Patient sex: M
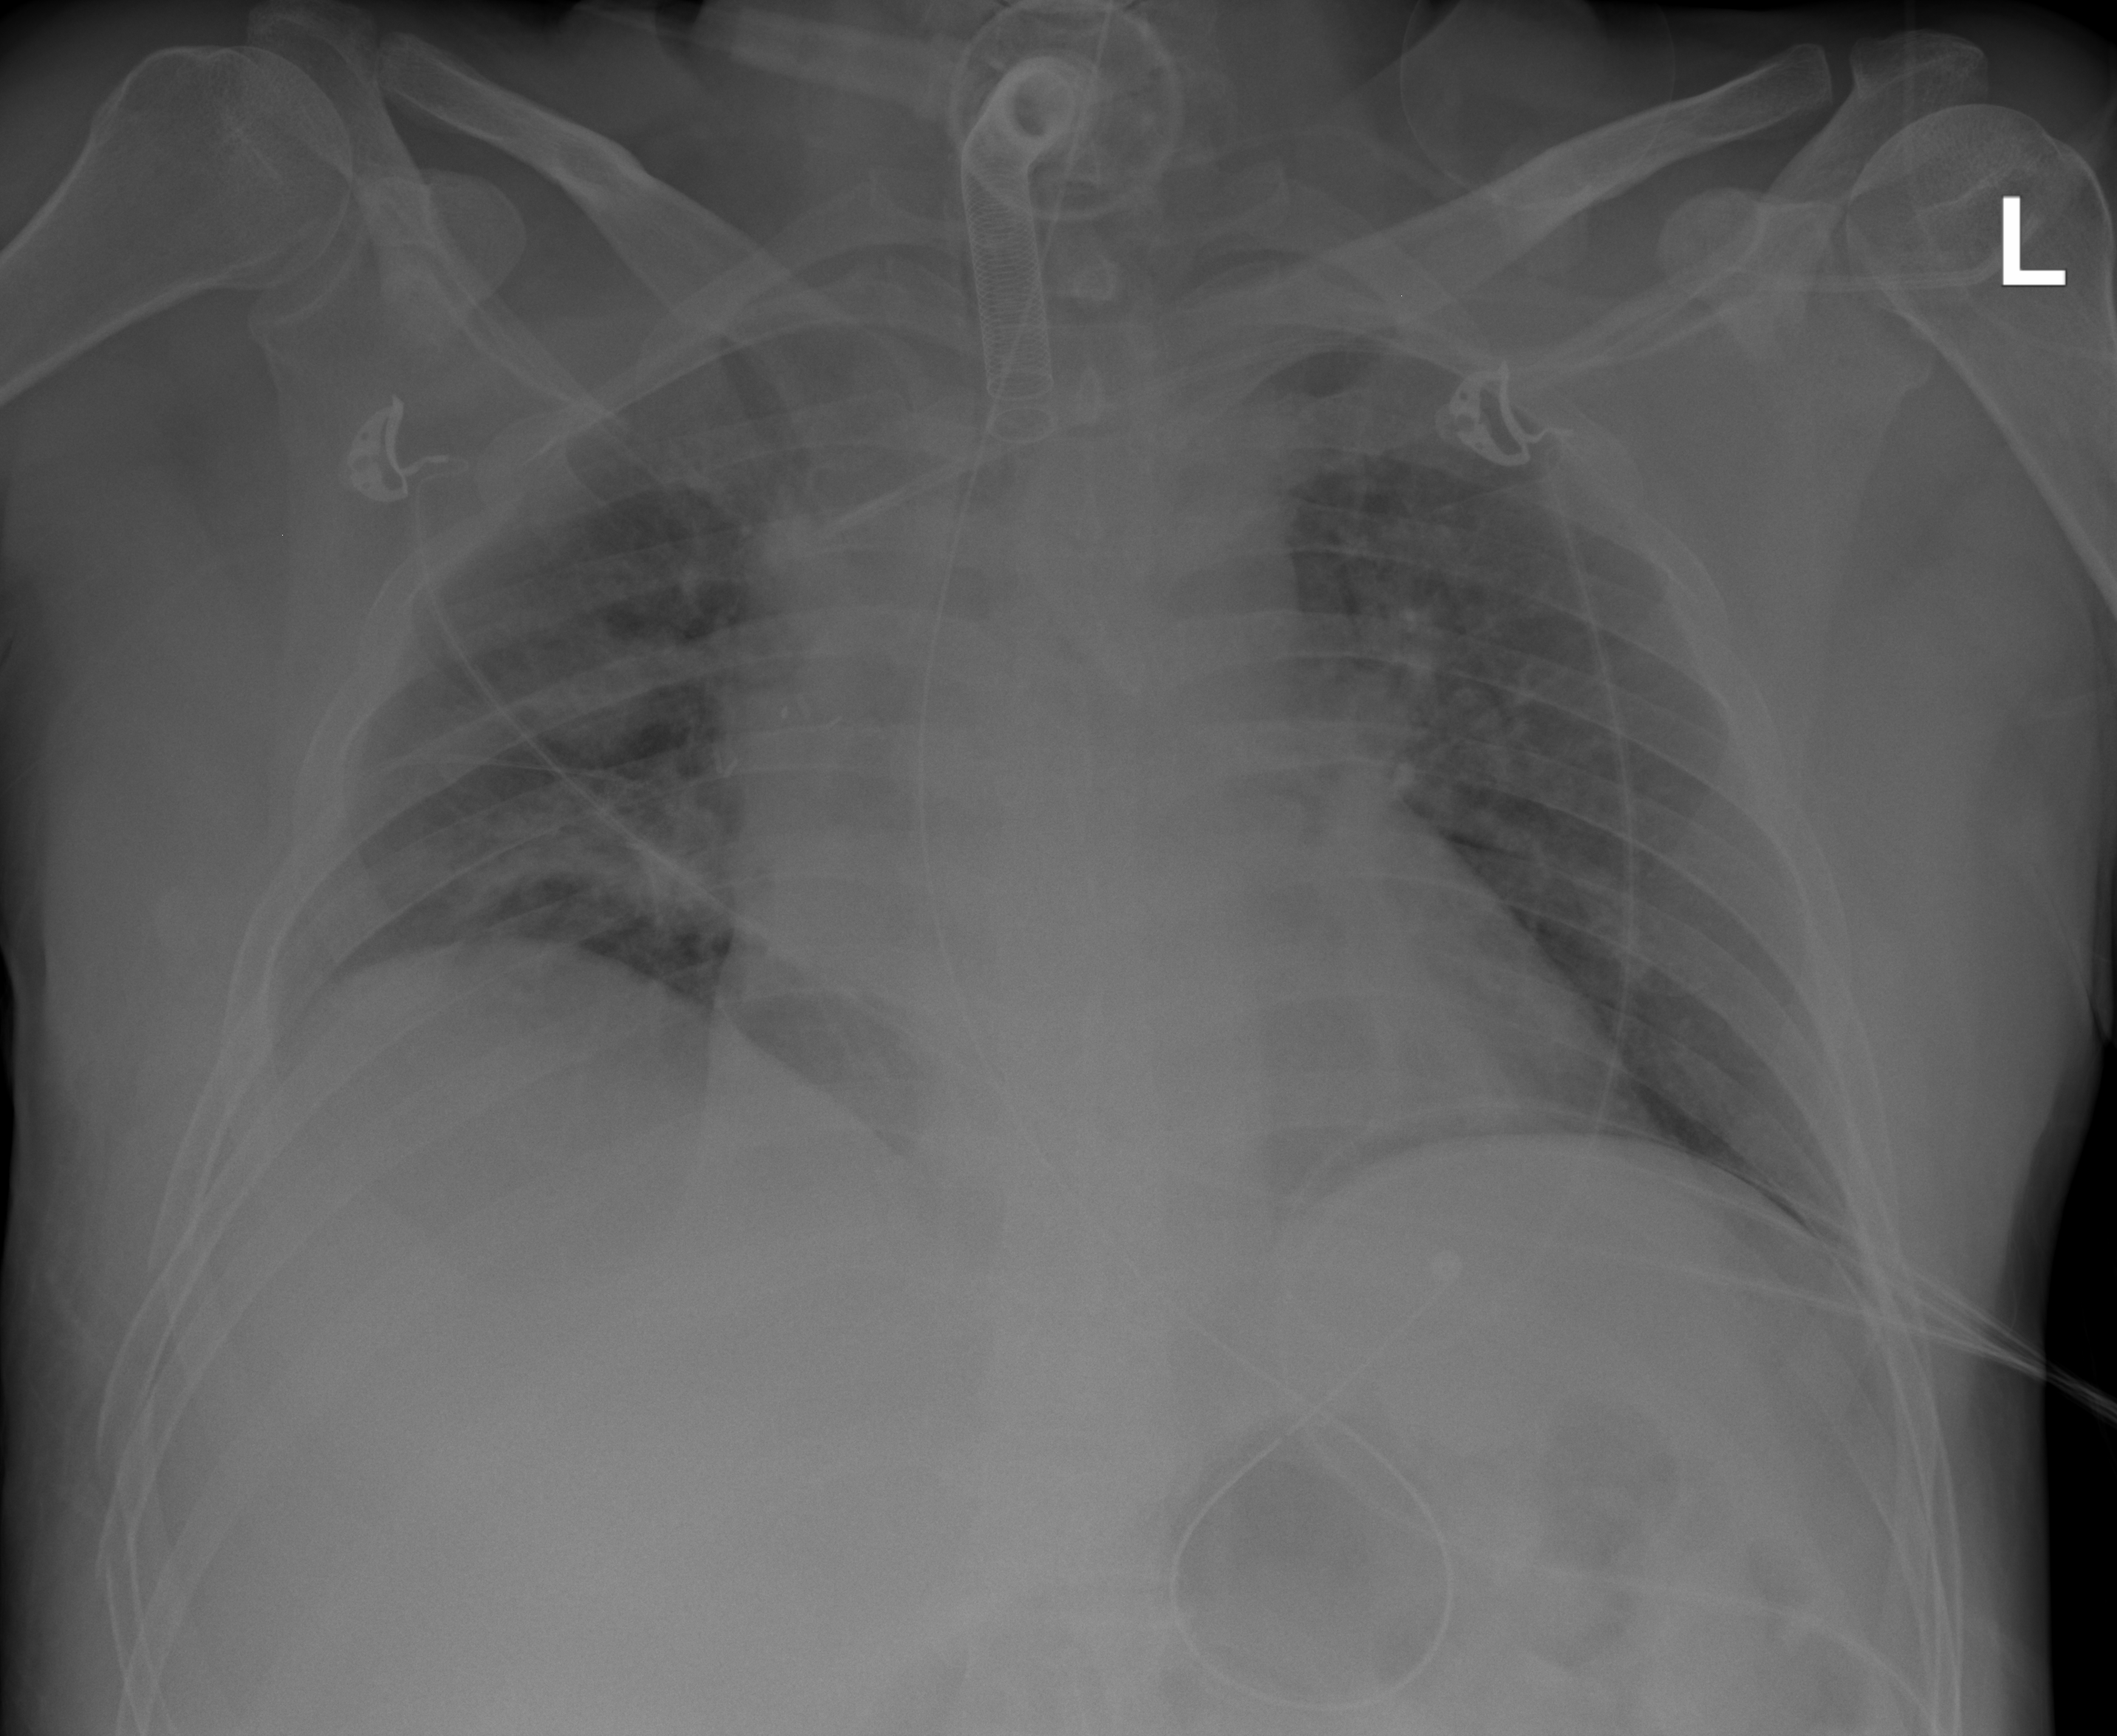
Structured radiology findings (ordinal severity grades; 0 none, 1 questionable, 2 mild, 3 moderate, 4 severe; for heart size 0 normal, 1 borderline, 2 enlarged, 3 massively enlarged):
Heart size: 2
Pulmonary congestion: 2
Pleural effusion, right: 1
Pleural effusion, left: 0
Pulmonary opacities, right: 2
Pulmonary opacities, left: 0
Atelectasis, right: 3
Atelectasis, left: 2